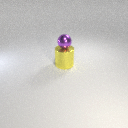
large yellow metal cylinder below small purple metal sphere